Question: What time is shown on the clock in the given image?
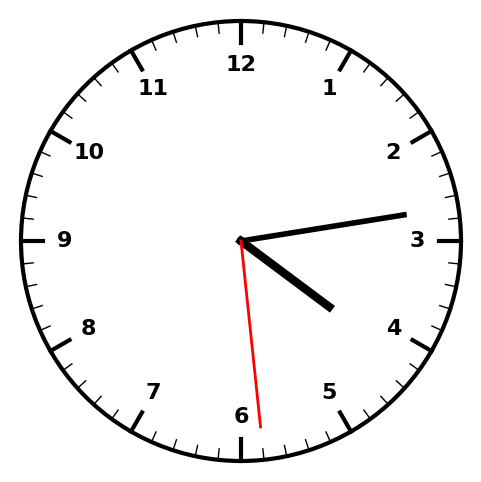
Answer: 04:13:29